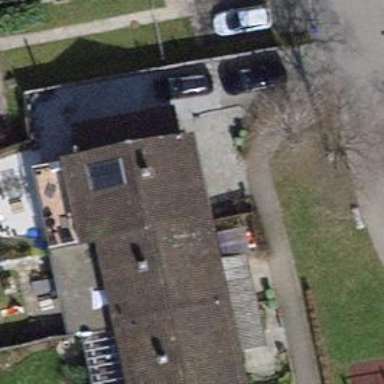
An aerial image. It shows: Terrace building.